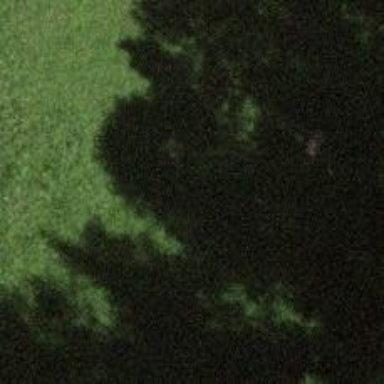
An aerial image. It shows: Picea tree with needle-leaved leaves.